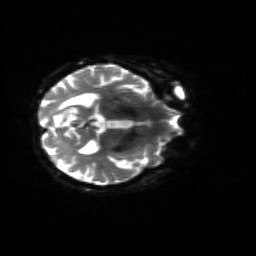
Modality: sbref
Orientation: axial
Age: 77
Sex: female
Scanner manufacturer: siemens
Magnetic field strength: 3 T
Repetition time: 4.71 s
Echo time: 0.0906 s